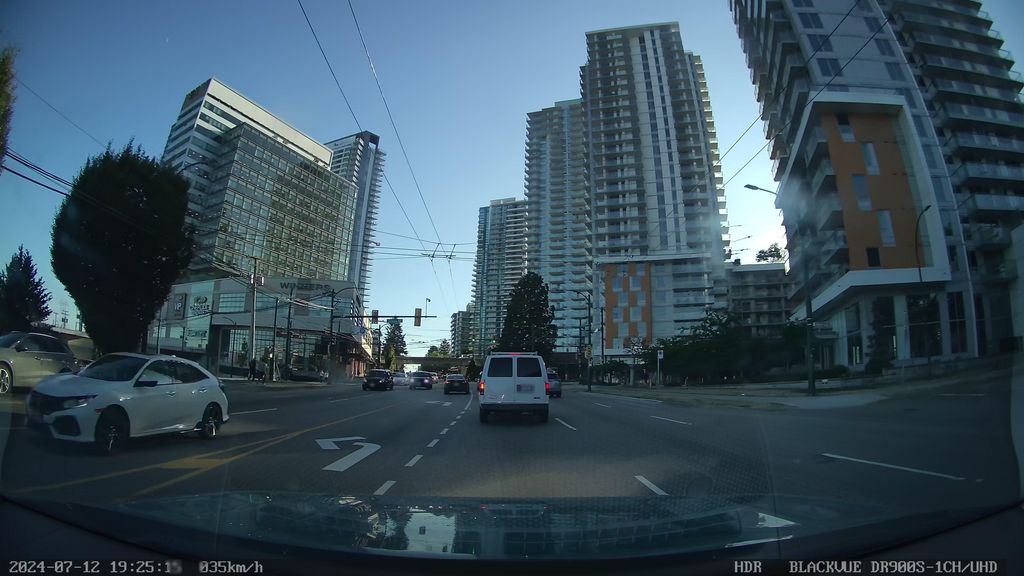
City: vancouver